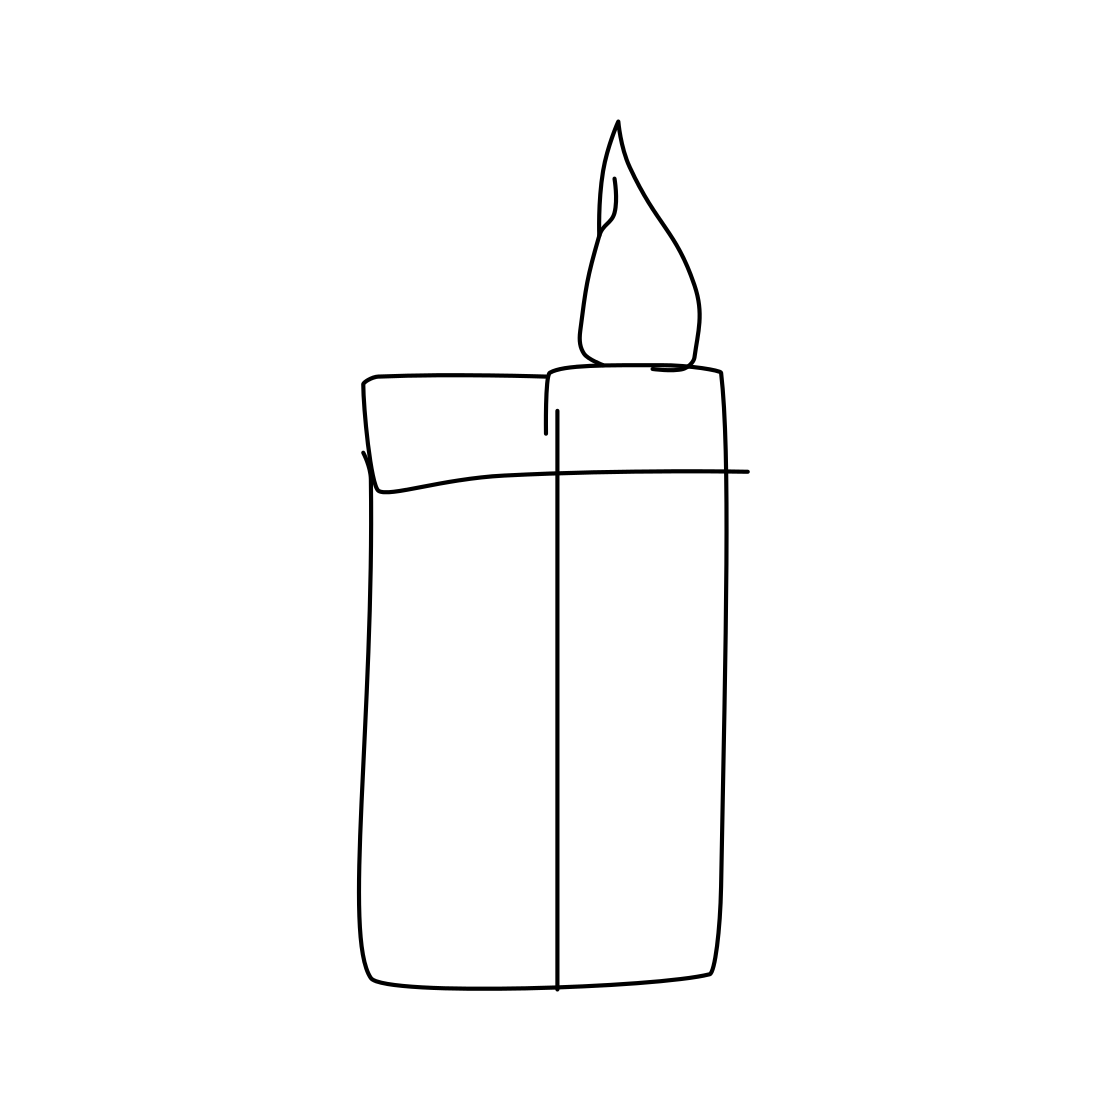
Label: lighter